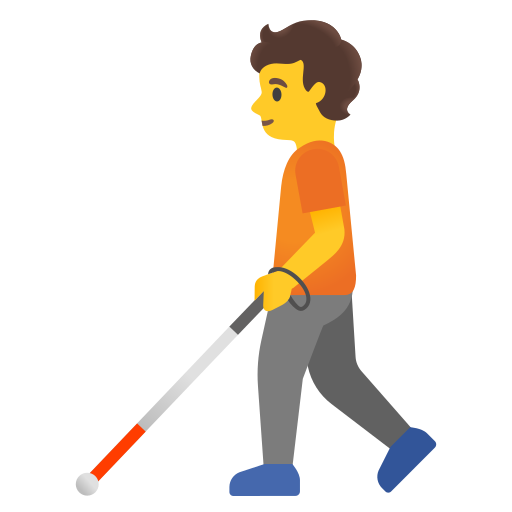
Emoji: 🧑‍🦯